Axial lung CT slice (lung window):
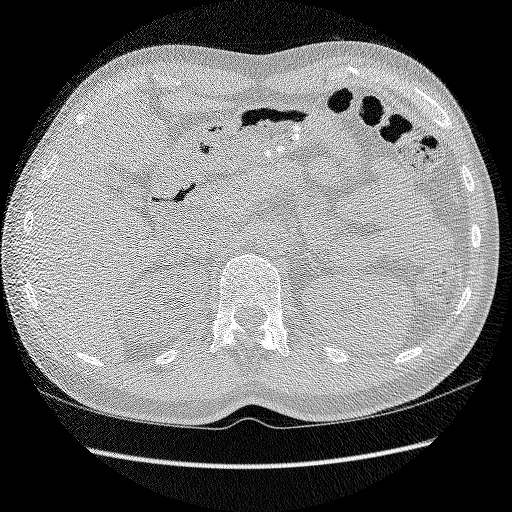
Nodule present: no